Interaction volume radius: 10 \u00c5
Interaction volume height: 15 \u00c5
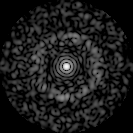
Disorder parameter: 0.8257